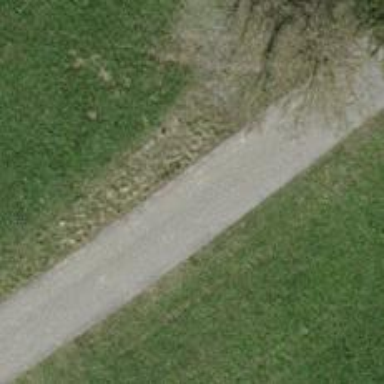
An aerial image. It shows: Unclassified road.